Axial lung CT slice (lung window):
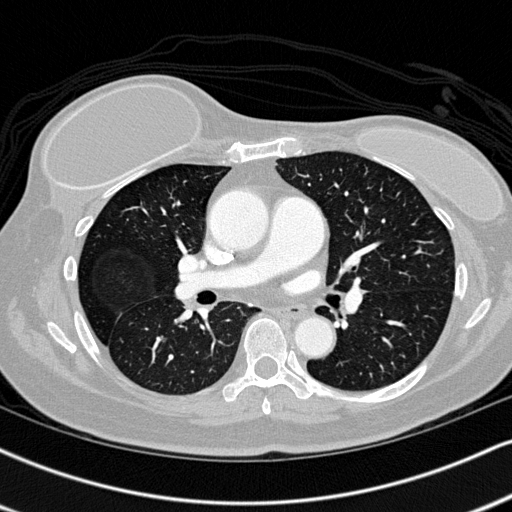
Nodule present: no